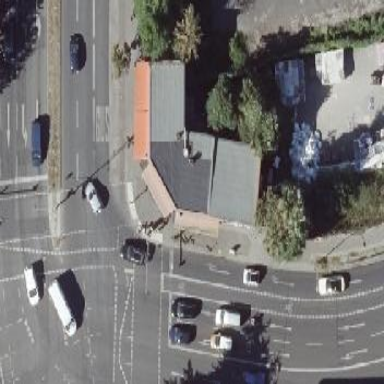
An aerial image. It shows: Retail building with flat roof.